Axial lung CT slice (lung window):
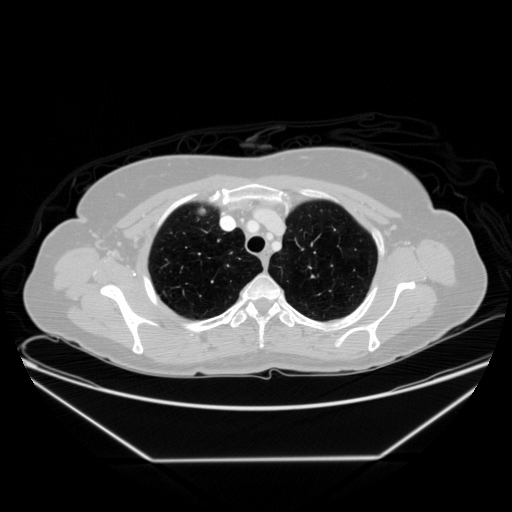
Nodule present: no